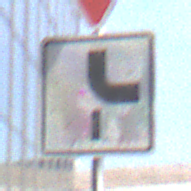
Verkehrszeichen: VerlaufVorfahrtsstrasse10
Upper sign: VorfahrtGewaehren
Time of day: MorningAfternoon
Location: Outdoor (Urban)
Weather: PartlyCloudy
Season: NotSpecified
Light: Natural